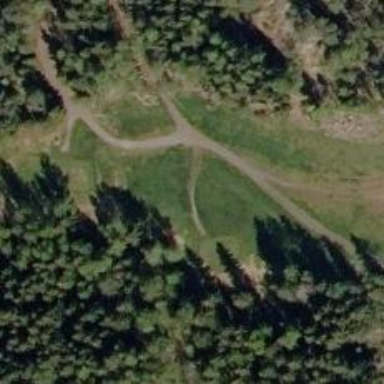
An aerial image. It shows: Pathway for golfing.